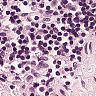
Metastatic tissue present: no